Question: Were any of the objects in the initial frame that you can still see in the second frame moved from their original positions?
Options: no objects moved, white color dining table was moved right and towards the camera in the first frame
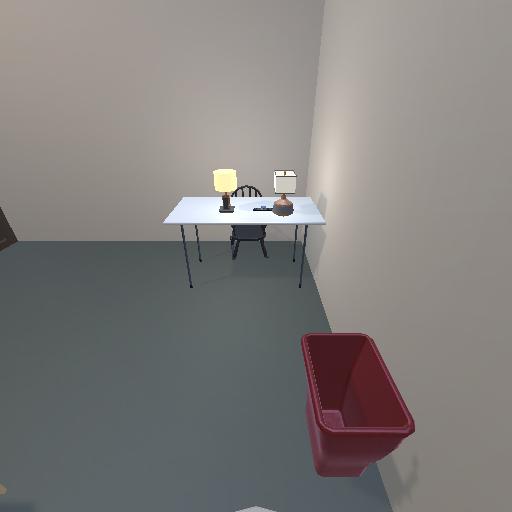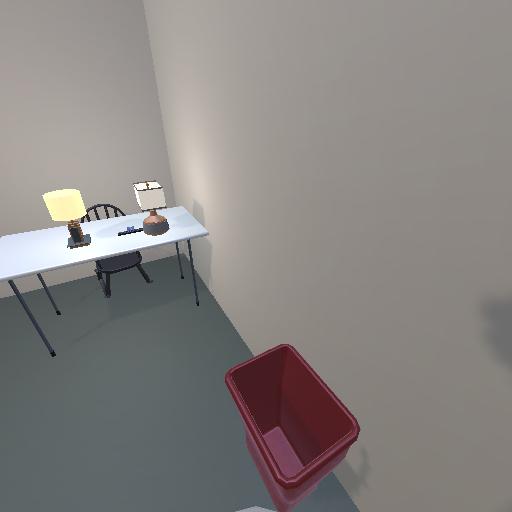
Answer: no objects moved